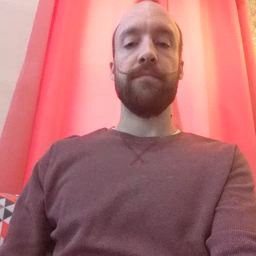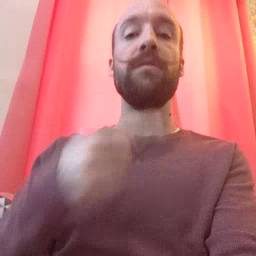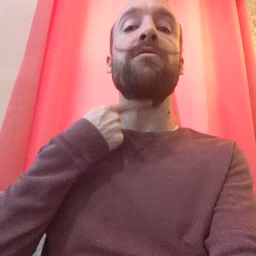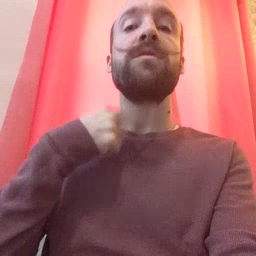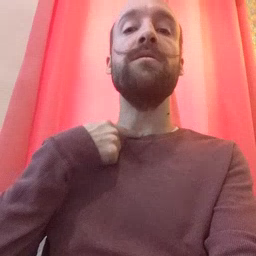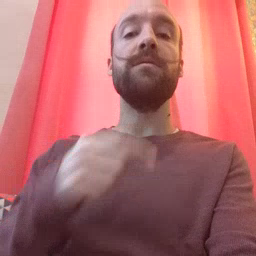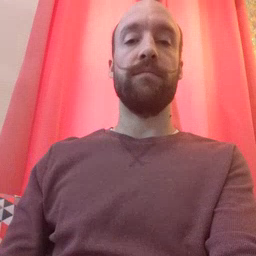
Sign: thirsty